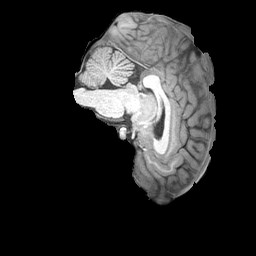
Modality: T1w
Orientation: sagittal
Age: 22
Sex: male
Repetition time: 2.3 s
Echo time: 0.0226 s